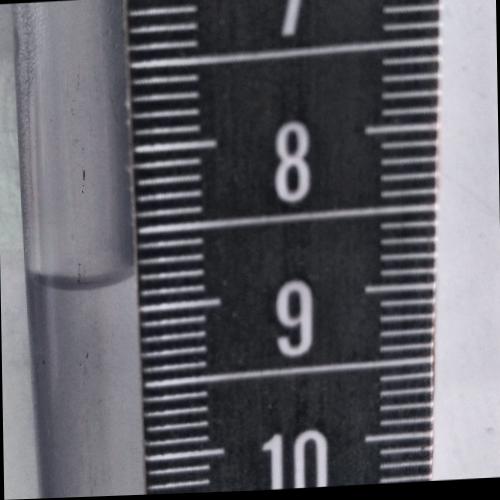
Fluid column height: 8.8 cm